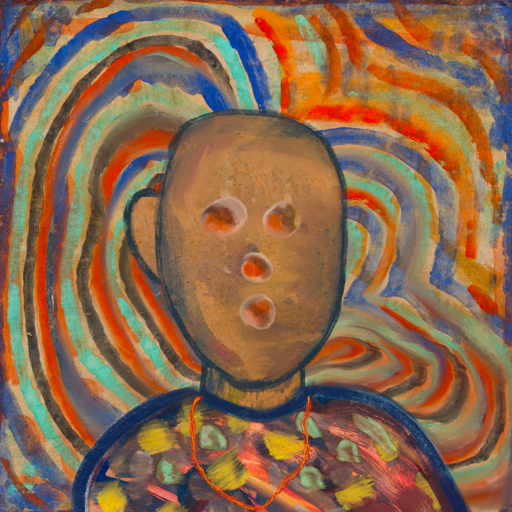
Background: Sisters, Head And Neck Front: In_The_Sun, Face Front: Rupkatha, Bust: Mother_And_Son_Mother, Hair Front: Blank, Head Accessory: Blank, Second Necklace: Gypsy_Mother_2, Necklace: Blank, Baby: Blank